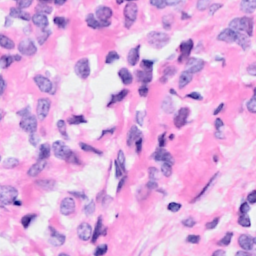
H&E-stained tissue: Breast